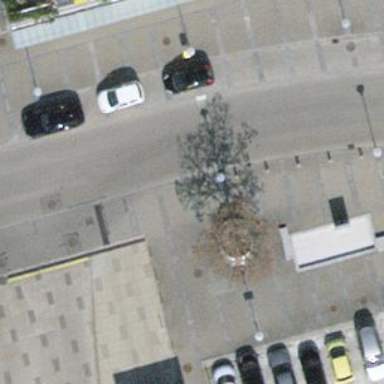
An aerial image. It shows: Bench.